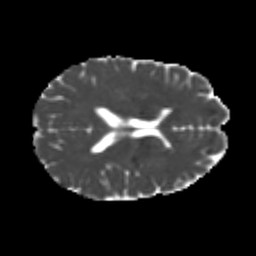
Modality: MD
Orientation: axial
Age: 25
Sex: female
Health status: healthy
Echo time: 0.074 s